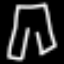
Label: pants